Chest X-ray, PA view. Patient: 26 years old, sex M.
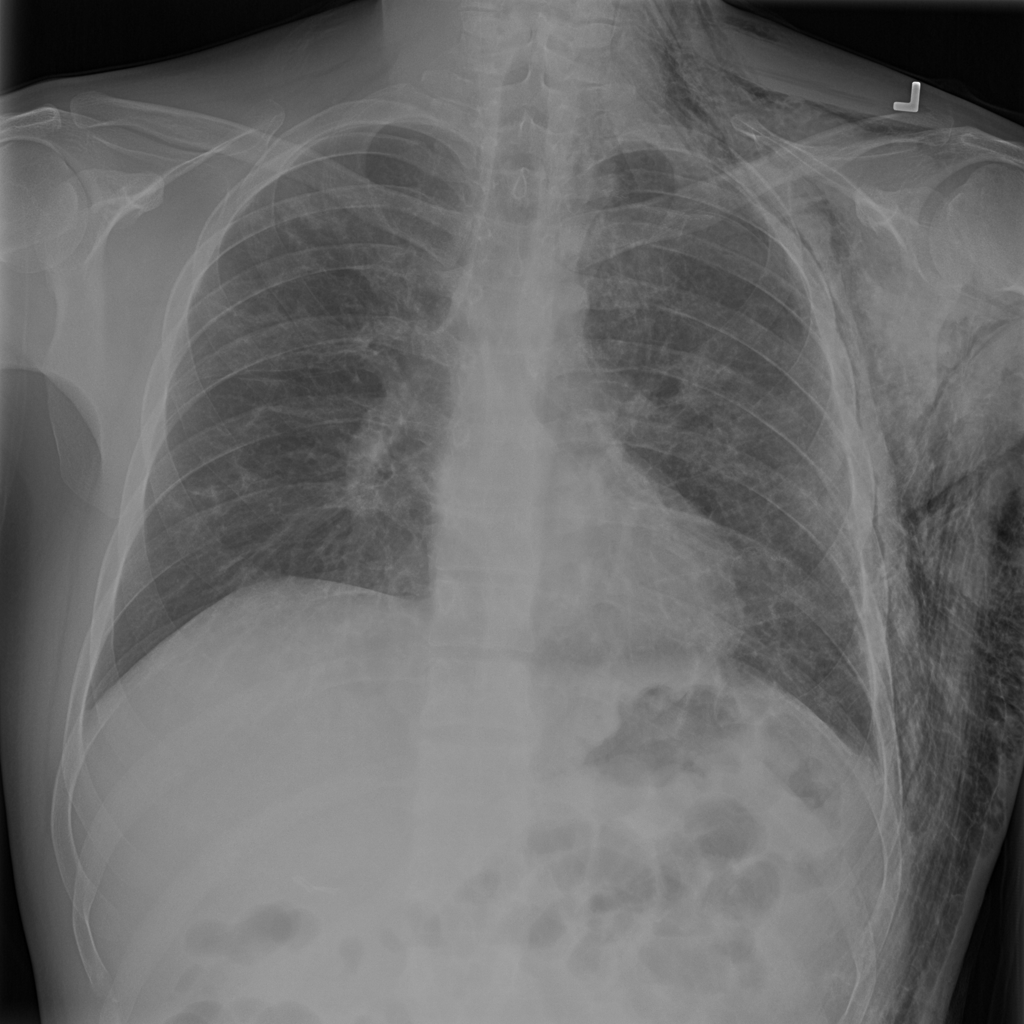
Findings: Emphysema, Pneumothorax